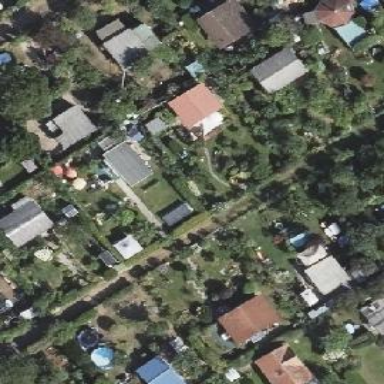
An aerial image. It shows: Plot in the allotments.